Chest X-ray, PA view. Patient: 42 years old, sex M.
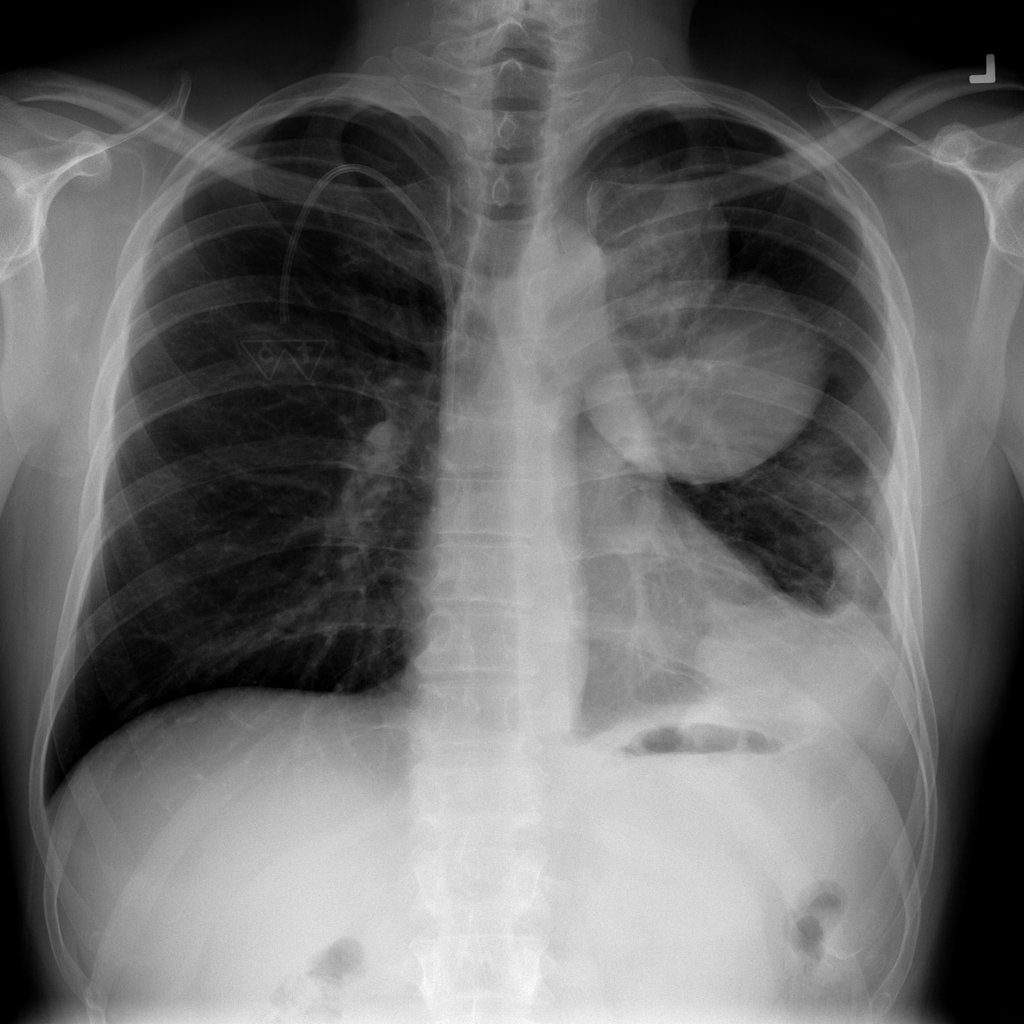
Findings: No Finding